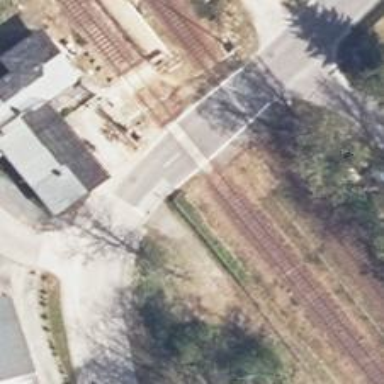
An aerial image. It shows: Railway siding with rails.